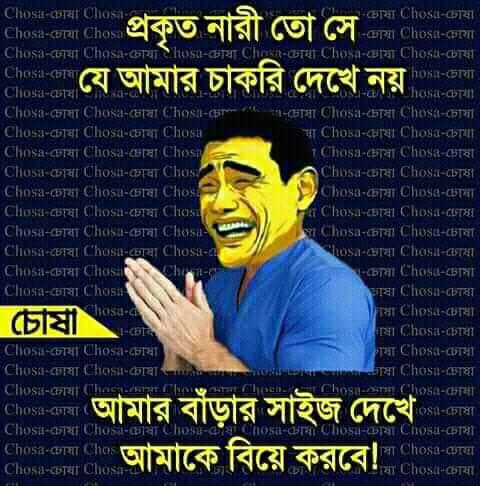
Caption: প্রকৃত নারী তো সে যে আমার চাকরি দেখে নয়    আমার বাড়ার সাইজ দেখে আমাকে বিয়ে করবে !
Label: hate